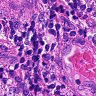
Metastatic tissue present: no